Question: I need to screen capture a winform that is either behind or in front of another window and nothing else.
I am able to screen capture a winform but it basically captures anything and everything in that area.
Here is how I screen capture.
'''
method ControlWin.capturescreen;
begin
var myGraphics := self.CreateGraphics;
var memoryGraphics := self.CreateGraphics;
var s := self.Size;
ControlScreen := new Bitmap(s.Width, s.Height, myGraphics);
memoryGraphics := Graphics.FromImage(ControlScreen);
memoryGraphics.CopyFromScreen(self.Location.X, self.Location.Y, 0, 0, s);
end;
'''
Here is how it looks:

Any hints or clues in C# or delphi-prism will be greatly appreciated. Thanks,
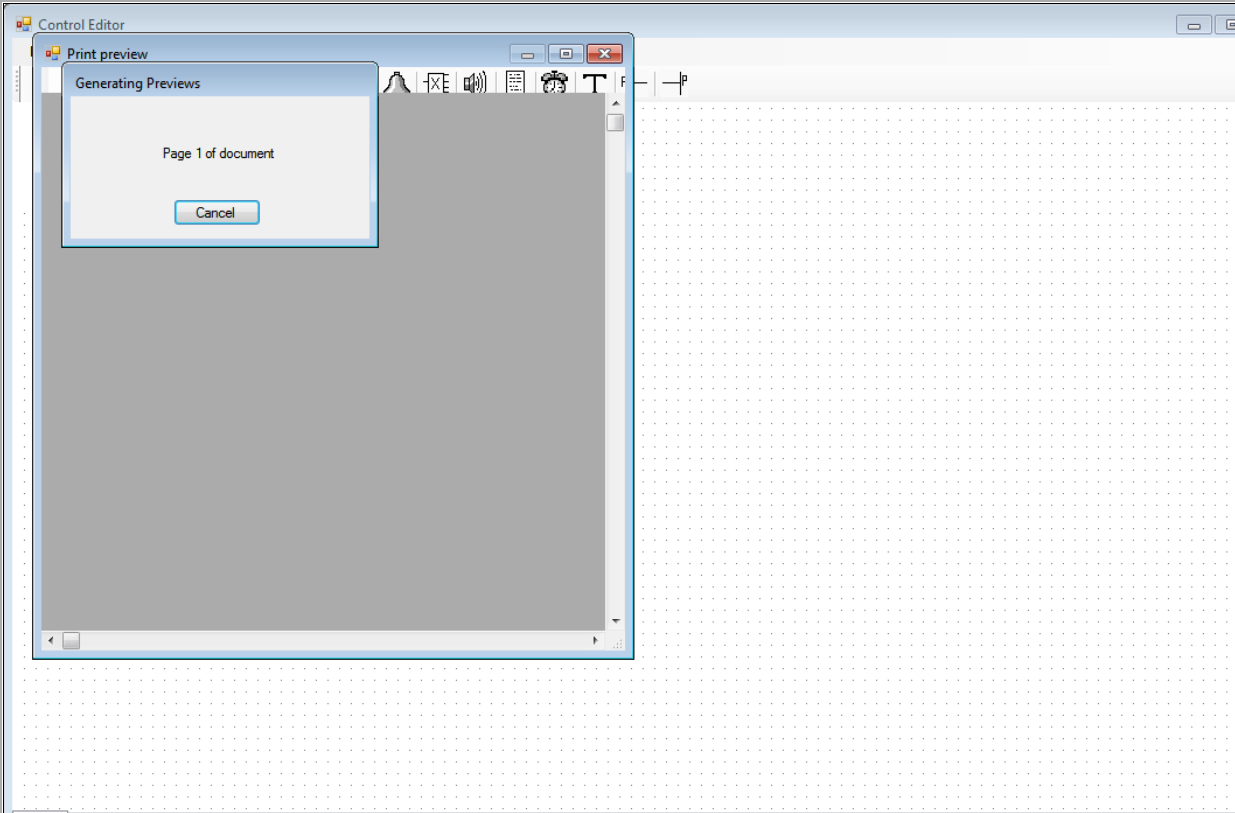
Answer: This does the trick in C#.
_onTopForm is a second form with TopMost set to true. Place it over Form1.
Click the button and the screenshot of Form1 is written to disk. _onTopForm will not be in the screenshot.
'''
public partial class Form1 : Form
{
readonly OnTopForm _onTopForm = new OnTopForm();
public Form1()
{
InitializeComponent();
_onTopForm.Show();
_onTopForm.TopMost = true;
}
private void Button1Click(object sender, EventArgs e)
{
Bitmap bmp = new Bitmap(Width, Height);
DrawToBitmap(bmp, new Rectangle(Point.Empty, bmp.Size));
using (FileStream fs = new FileStream("C:\temp\screenshot.jpeg", FileMode.OpenOrCreate))
{
bmp.Save(fs, ImageFormat.Jpeg);
}
}
}
public partial class OnTopForm : Form
{
public OnTopForm()
{
InitializeComponent();
}
}
'''